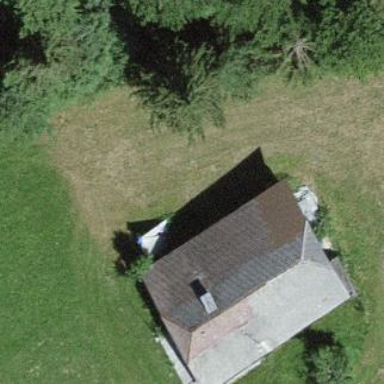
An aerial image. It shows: Farm building.